Question: Say I have a problem having outputs with isotopic data, I would like to use independent noise for each output dimension of a multi-output GP model (Intrinsic Coregionalisation Model) in gpflow, which is the most general case like:

I have seen some example of using multi-output GPs in GPflow, like <URL>
However, it seems for the 'GPR' model class in gpflow, the likelihood variance ($\Sigma$) is still one number instead of numbers even if a product kernel (i.e. Kernel * Coregionalization) is specified.
Is there any way to achieve that?
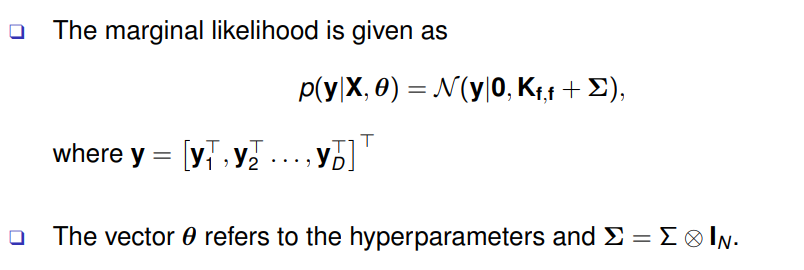
Answer: Just like you can augment 'X' with a column that designates for each data point (row) which output it relates to (the column is specified by the 'active_dims' keyword argument to the 'Coregion' kernel; note that it is zero-based indexing), you can augment 'Y' with a column to specify different likelihoods (the 'SwitchedLikelihood' is hard-coded to require the index to be in the column of 'Y') - there is an example (Demo 2) in the <URL> in the GPflow tutorials. You just have to combine the two, use a Coregion kernel and a SwitchedLikelihood, and augment both X and Y with the same column indicating outputs!
However, as plain GPR only works with a Gaussian likelihood, the GPR model has been hard-coded for a Gaussian likelihood. It would certainly be to write a version of it that can deal with different Gaussian likelihoods for the different outputs, but you would have to do it all manually in the '_build_likelihood' method of a new model (incorporating the stitching code from the 'SwitchedLikelihood').
It would be much easier to simply use a 'VGP' model that can handle any likelihood - for Gaussian likelihoods the optimisation problem is very simple and should be easy to optimise using 'ScipyOptimizer'.